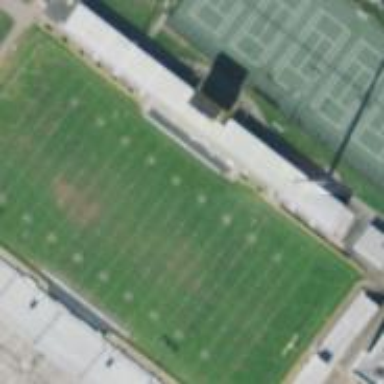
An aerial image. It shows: Stadium primarily used for American football.